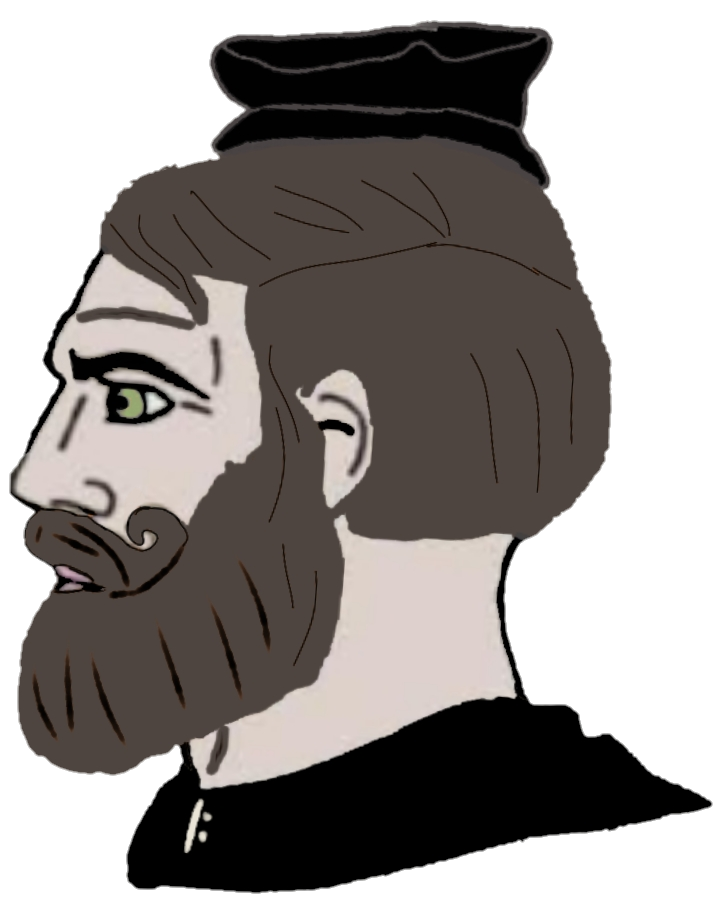
Label: 4_Yes_Chad